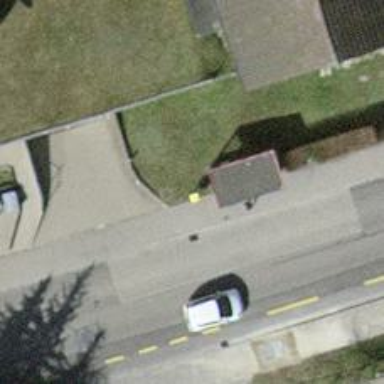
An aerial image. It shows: Post box.